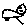
Label: cat